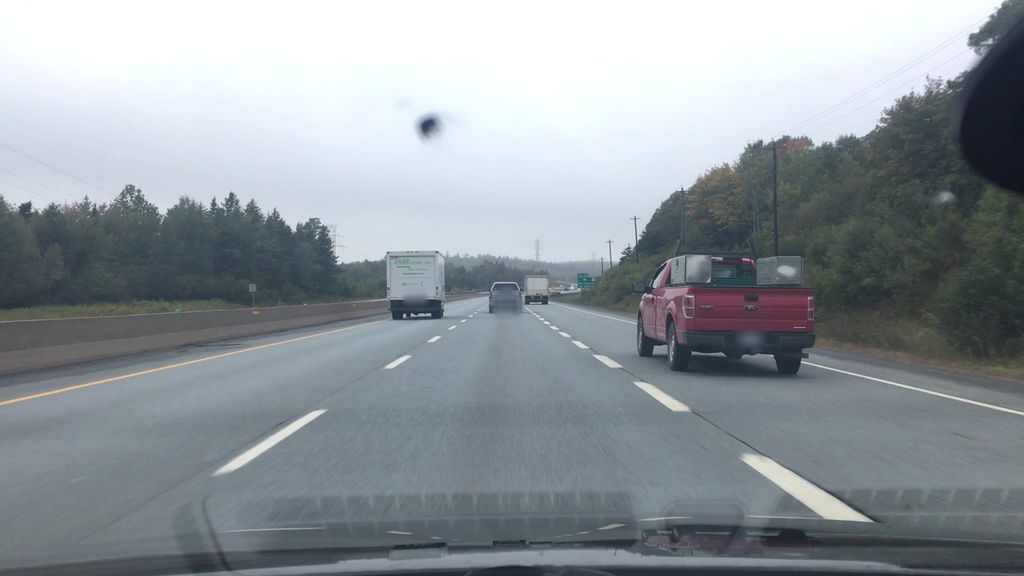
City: halifax